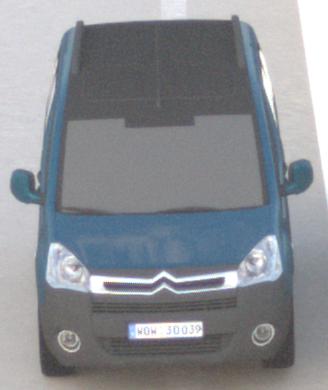
Make: Citroen
Model: Berlingo Kombi VTi 120
Detailed model: Berlingo (II) Kombi
Model produced from: 2009/12
Model produced until: 2012/03
Doors: 5
Color: blue
Road condition: dry road
Daytime: sunrise or sunset
Contrast: low contrast